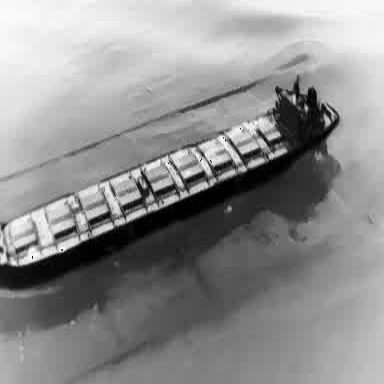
There is a liner in the infrared image.